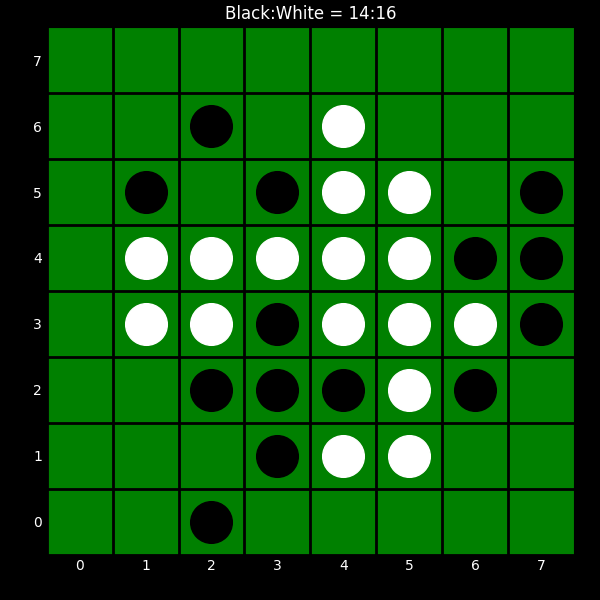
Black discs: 14
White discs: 16